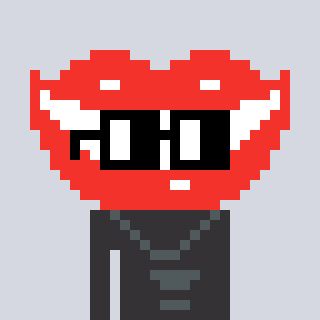
a pixel art character with square black glasses, a smile-shaped head and a grayscale-colored body on a cool background